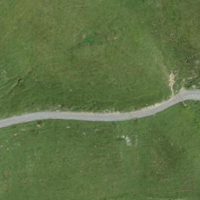
EUNIS habitat code: 26
Species observed at this site:
Marmota marmota